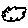
Label: cloud